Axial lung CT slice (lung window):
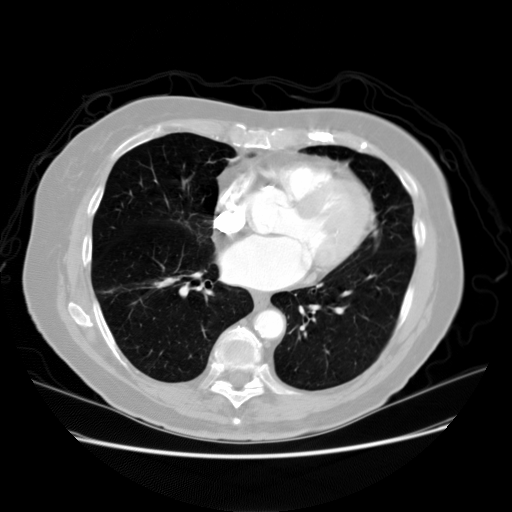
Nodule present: no